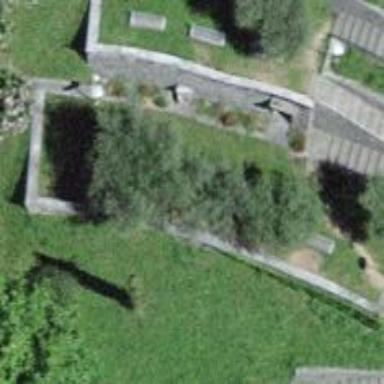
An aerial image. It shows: Retaining wall.